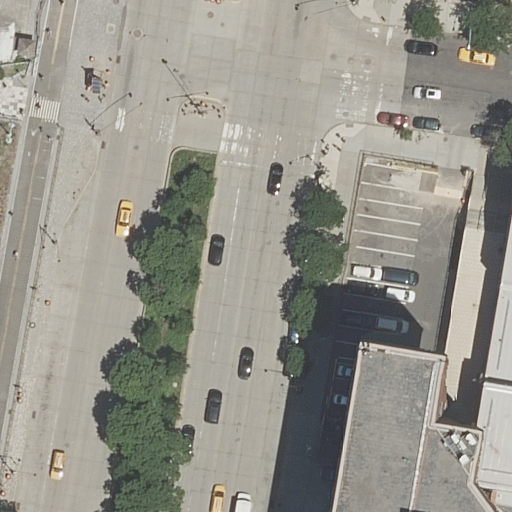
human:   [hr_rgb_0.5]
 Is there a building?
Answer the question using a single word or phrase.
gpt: yes

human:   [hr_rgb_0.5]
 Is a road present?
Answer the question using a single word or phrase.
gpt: yes

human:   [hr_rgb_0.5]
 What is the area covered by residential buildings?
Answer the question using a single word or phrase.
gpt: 6876m2

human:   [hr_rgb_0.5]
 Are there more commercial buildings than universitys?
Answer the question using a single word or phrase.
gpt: no

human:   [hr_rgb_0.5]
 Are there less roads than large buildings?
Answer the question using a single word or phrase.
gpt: no

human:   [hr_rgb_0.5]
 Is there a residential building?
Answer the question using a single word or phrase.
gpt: yes

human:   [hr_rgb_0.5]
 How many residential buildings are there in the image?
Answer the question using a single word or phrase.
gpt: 1

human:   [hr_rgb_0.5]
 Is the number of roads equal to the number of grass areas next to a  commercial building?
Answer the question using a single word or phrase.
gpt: no

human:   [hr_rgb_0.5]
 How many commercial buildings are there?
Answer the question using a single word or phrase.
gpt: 0

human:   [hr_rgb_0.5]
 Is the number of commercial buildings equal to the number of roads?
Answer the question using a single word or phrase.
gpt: no

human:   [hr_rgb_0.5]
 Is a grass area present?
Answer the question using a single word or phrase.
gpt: yes

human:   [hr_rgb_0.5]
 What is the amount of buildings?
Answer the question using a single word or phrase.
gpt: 1

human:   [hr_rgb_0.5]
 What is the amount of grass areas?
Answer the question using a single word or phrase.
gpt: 2

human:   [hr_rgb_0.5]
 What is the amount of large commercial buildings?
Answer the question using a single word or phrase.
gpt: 0

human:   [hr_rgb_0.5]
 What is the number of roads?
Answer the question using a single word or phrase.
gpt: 11

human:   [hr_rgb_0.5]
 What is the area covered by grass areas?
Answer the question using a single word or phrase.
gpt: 721m2

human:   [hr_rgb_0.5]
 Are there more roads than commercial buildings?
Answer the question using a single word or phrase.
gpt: yes

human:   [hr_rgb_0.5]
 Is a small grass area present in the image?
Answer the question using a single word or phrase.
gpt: yes

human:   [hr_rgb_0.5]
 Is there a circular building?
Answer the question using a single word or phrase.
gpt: no

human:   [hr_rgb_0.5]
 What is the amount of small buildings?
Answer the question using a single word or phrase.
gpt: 0

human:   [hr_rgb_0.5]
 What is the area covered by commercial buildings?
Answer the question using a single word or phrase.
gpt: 0m2

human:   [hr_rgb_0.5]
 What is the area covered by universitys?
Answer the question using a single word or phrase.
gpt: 6876m2

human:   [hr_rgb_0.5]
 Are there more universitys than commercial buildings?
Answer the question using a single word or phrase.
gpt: yes

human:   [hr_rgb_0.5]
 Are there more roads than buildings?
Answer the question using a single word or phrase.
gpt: yes

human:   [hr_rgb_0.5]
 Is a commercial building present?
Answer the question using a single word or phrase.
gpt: no

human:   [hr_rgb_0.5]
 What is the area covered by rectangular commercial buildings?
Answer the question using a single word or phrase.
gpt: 0m2

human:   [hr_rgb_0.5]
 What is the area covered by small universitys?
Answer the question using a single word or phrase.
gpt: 0m2

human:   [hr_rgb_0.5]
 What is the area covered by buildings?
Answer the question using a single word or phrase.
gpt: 6876m2

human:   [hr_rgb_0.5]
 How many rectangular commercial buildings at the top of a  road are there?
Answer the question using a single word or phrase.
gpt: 0

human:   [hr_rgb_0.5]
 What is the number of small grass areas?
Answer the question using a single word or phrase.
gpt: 1

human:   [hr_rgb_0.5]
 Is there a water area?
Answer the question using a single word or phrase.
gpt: no

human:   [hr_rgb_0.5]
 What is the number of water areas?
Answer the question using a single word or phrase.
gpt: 0

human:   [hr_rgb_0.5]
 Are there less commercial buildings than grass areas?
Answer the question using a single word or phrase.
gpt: yes

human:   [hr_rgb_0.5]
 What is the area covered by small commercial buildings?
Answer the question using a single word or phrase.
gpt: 0m2

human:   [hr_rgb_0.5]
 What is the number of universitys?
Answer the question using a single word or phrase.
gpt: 1

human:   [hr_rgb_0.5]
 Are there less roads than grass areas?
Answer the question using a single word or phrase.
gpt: no

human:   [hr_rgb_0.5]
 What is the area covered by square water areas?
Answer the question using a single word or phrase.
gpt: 0m2

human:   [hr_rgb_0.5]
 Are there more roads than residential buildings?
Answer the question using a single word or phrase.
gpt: yes

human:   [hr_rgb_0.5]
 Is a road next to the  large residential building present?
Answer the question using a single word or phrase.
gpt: yes

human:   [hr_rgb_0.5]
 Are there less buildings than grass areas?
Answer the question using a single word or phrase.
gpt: yes

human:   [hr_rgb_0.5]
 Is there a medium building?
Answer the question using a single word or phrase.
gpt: no

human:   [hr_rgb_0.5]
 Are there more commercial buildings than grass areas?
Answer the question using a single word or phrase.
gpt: no

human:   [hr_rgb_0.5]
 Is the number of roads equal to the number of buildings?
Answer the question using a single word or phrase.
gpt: no

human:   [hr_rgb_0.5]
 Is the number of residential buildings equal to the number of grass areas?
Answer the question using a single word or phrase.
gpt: no

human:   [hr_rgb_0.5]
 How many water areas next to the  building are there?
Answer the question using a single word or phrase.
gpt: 0

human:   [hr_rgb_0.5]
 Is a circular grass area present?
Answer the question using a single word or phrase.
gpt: no

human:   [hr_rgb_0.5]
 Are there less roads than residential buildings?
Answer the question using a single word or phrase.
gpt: no

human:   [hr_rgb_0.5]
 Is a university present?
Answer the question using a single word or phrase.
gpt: yes

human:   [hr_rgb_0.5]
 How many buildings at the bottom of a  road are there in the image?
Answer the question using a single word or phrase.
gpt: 1

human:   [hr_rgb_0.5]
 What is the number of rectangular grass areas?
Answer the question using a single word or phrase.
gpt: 2

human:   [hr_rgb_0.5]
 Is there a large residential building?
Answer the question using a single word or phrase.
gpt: yes

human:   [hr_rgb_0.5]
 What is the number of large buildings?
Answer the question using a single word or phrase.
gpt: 1

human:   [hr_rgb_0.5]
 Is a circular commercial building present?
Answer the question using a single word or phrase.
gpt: no

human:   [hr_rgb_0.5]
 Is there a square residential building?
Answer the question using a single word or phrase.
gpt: no

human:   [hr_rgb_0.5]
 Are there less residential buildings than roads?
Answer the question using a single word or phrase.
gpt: yes

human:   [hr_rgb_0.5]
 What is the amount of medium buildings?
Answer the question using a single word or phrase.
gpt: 0

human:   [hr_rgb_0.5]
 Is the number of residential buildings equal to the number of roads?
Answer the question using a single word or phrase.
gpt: no

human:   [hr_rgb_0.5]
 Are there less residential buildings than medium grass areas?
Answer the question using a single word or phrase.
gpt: no

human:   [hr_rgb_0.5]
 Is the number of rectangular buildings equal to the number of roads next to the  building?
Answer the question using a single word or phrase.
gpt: no

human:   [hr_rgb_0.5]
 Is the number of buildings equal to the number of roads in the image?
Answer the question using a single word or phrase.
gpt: no

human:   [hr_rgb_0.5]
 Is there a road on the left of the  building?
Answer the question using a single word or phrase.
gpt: yes

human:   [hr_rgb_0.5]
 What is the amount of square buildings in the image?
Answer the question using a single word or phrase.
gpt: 0

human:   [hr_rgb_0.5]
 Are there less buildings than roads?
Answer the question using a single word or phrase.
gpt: yes

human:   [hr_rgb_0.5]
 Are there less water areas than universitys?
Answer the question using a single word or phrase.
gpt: yes